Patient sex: M
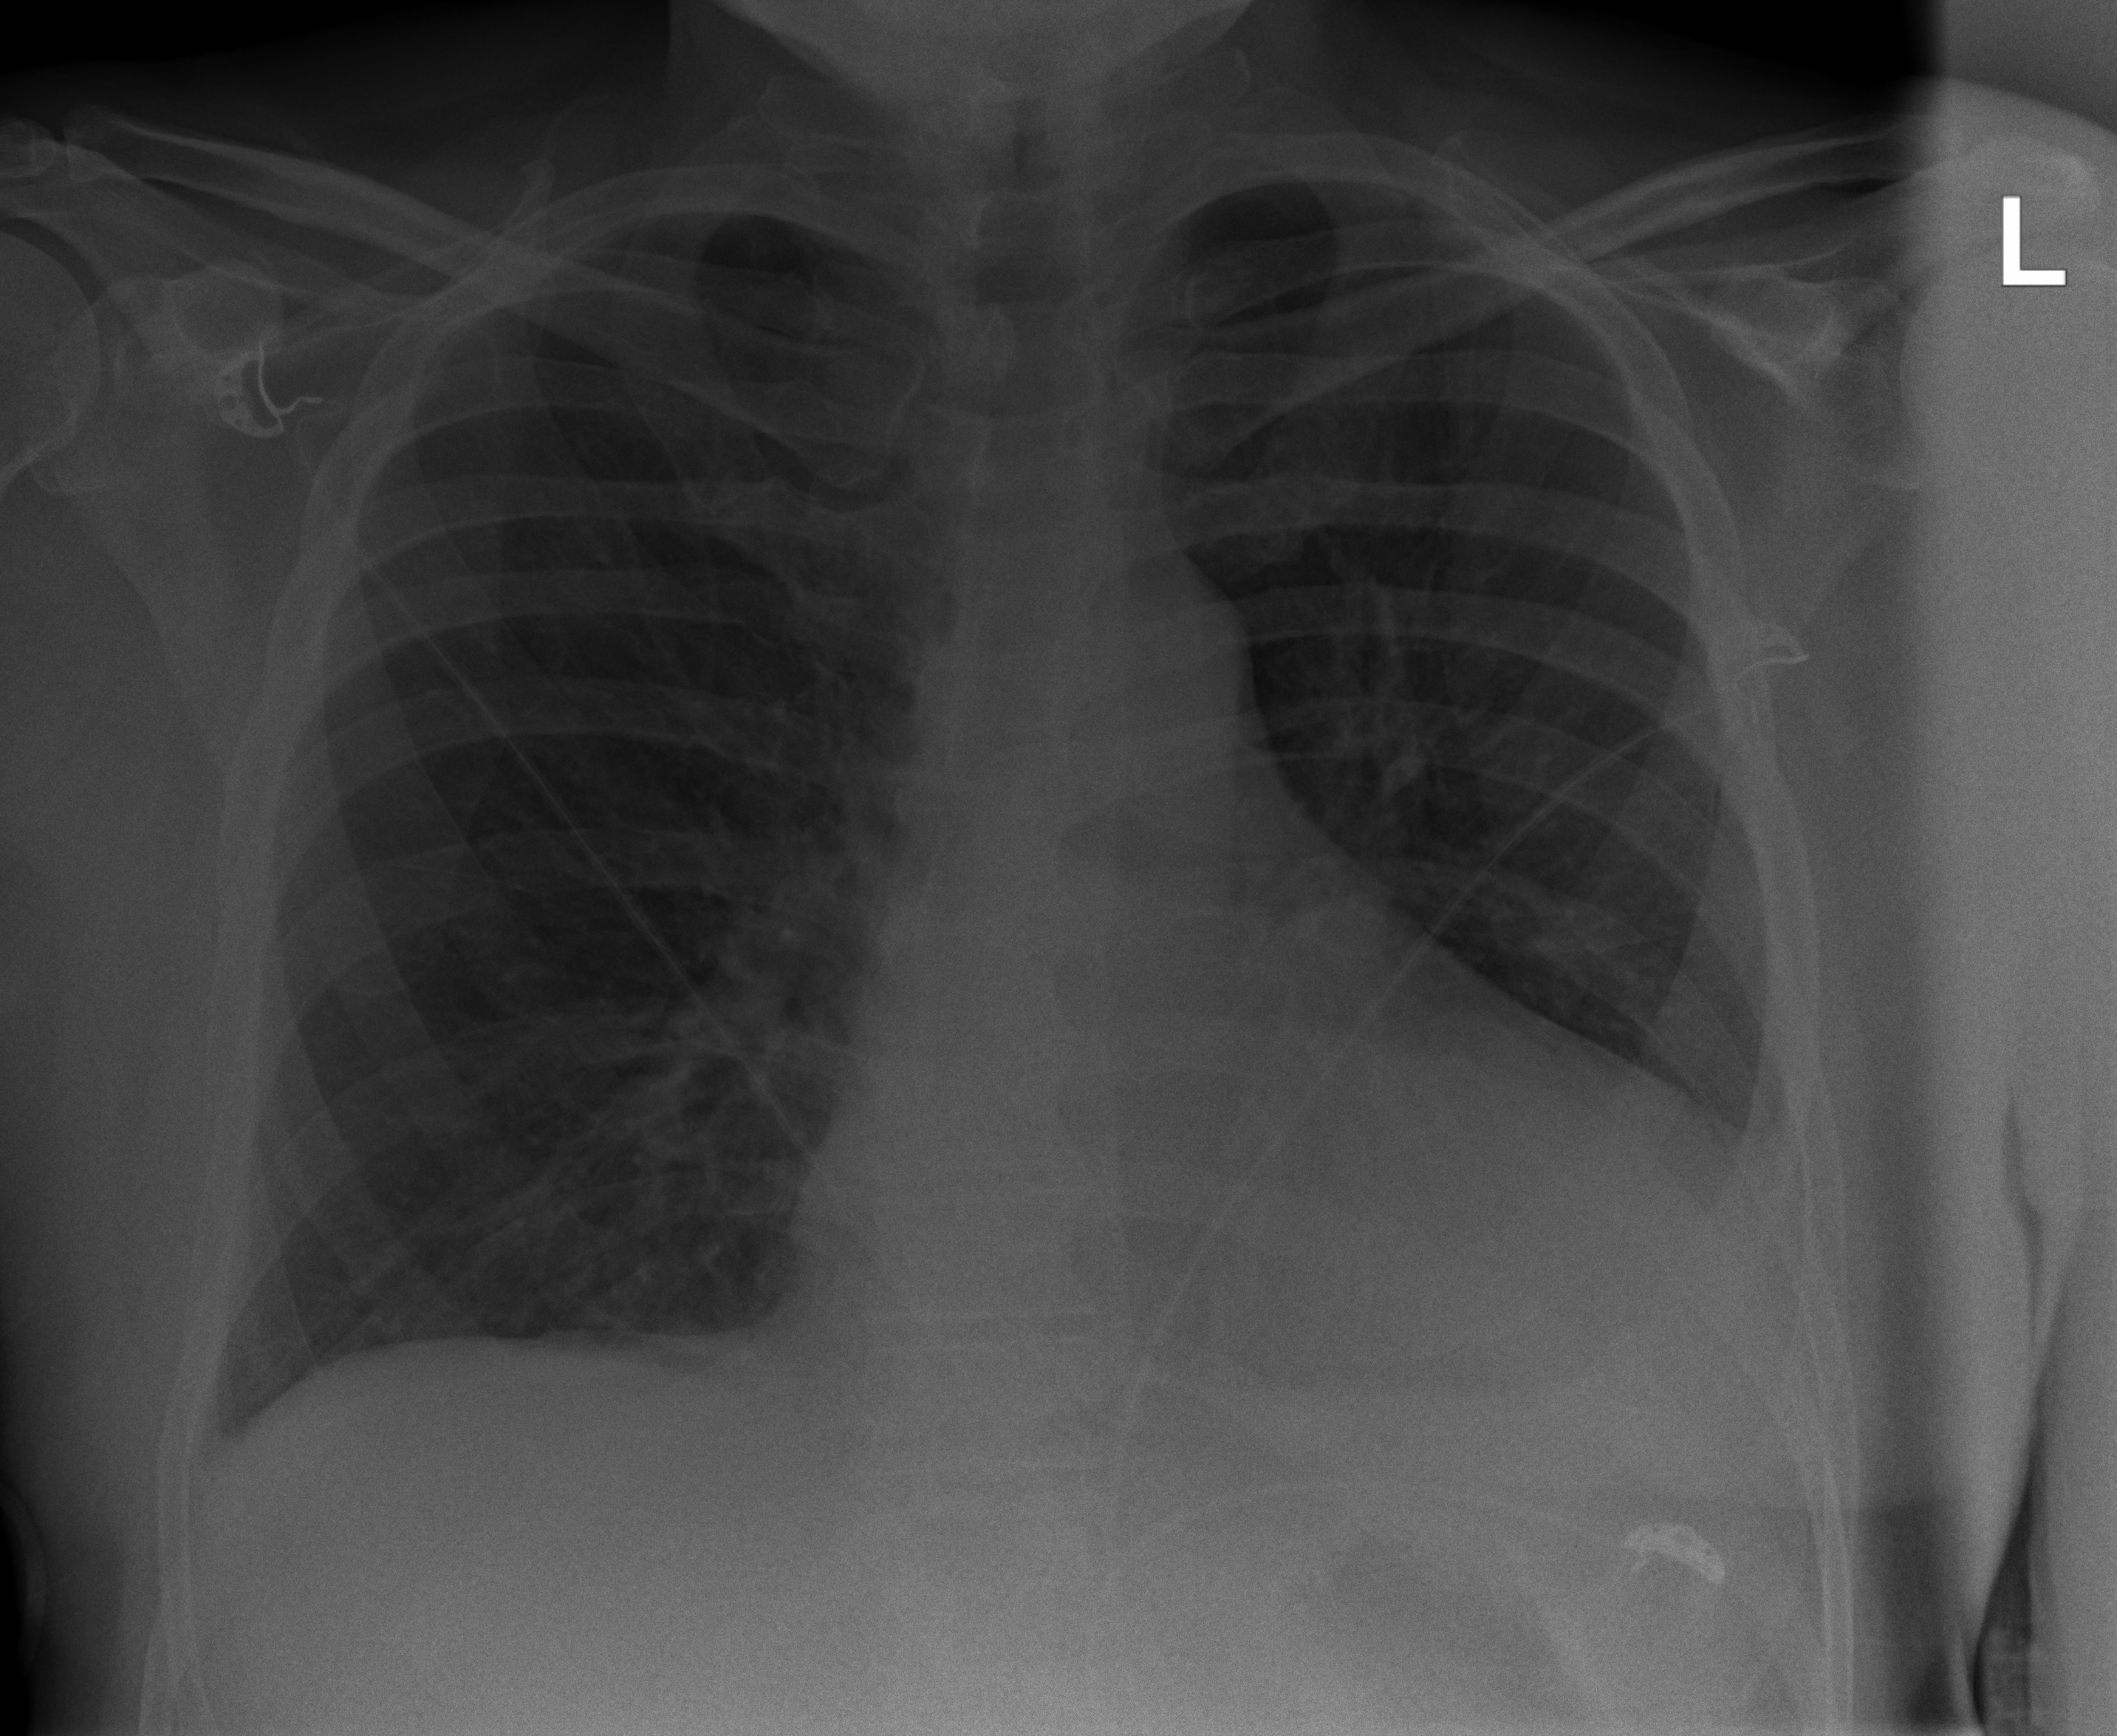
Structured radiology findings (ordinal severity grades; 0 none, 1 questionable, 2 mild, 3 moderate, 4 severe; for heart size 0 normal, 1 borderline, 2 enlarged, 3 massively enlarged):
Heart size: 1
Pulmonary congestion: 0
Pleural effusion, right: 2
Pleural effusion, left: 2
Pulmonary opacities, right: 0
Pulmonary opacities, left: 0
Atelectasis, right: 2
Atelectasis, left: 2